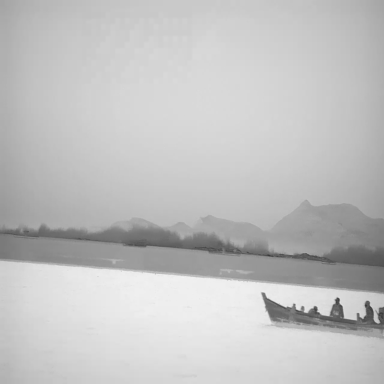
There is a bulk_carrier in the infrared image.